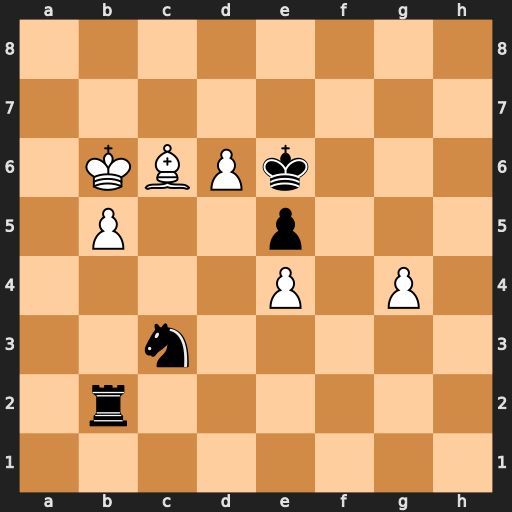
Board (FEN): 8/8/1KBPk3/1P2p3/4P1P1/2n5/1r6/8
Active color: w
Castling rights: -
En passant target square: -
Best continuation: d7 Rd2 Kc7